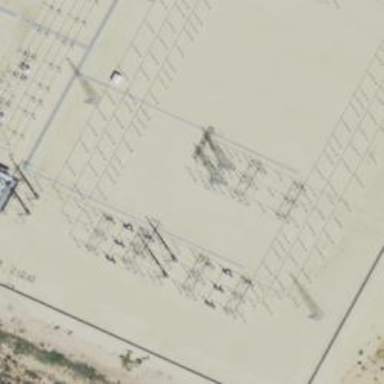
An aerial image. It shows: Power tower.